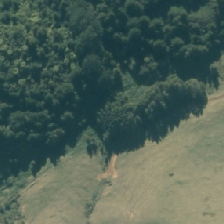
Land cover: indigenous_forest